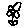
Label: flower